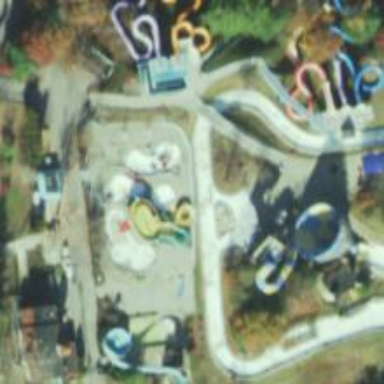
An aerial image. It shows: Water slide attraction.